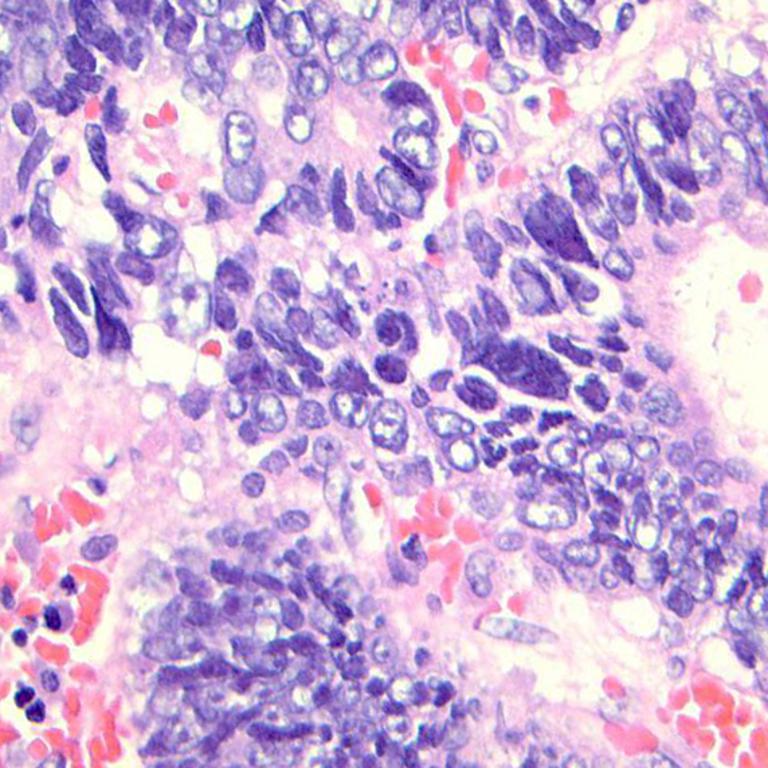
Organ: colon
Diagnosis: adenocarcinomas